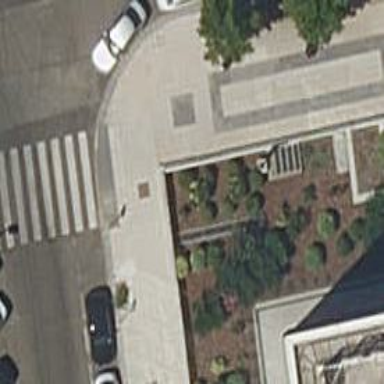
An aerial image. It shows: Sidewalk along the footway.